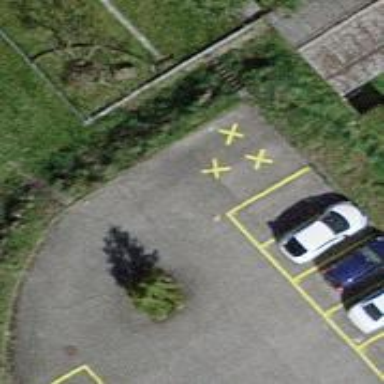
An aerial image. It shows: Parking aisle designated as service road.